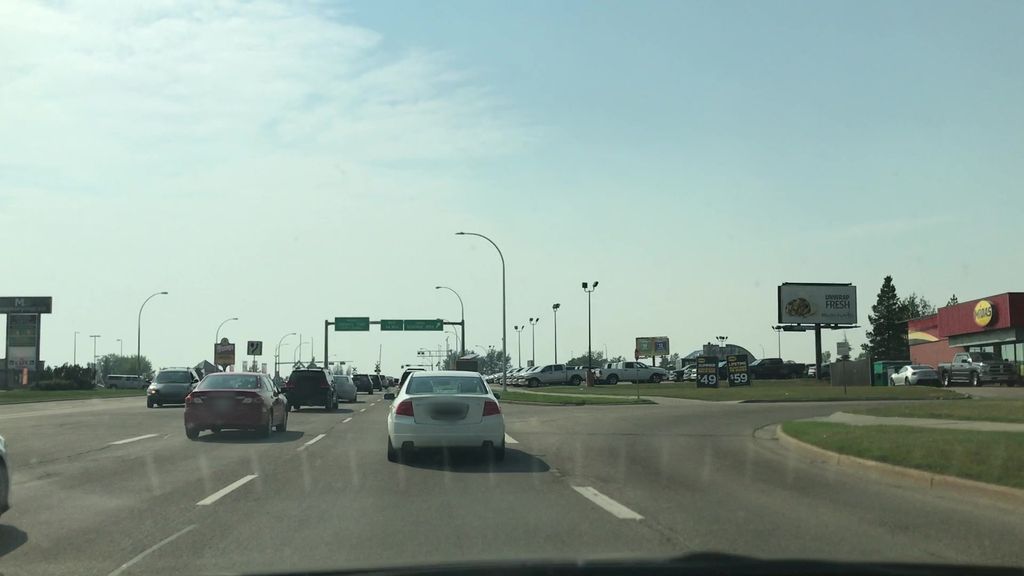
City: edmonton